六年级 · 画法几何学
如图，从家到学校所走的路线是( ).

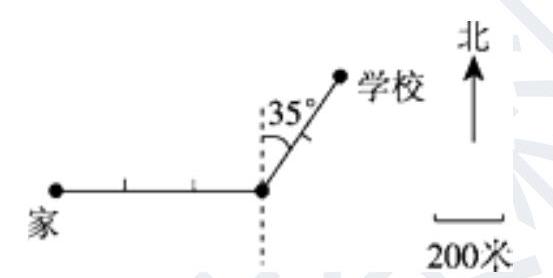
A. 先向正东方向走 300 米，再向北偏东 $35^{\circ}$ 的方向走 200 米

B. 先向正东方向走 300 米，再向东偏北 $35^{\circ}$ 的方向走 200 米

C. 先向正东方向走 600 米，再向北偏东 $35^{\circ}$ 的方向走 400 米

D. 先向正东方向走 600 米，再向东偏北 $35^{\circ}$ 的方向走 400 米
答案: C